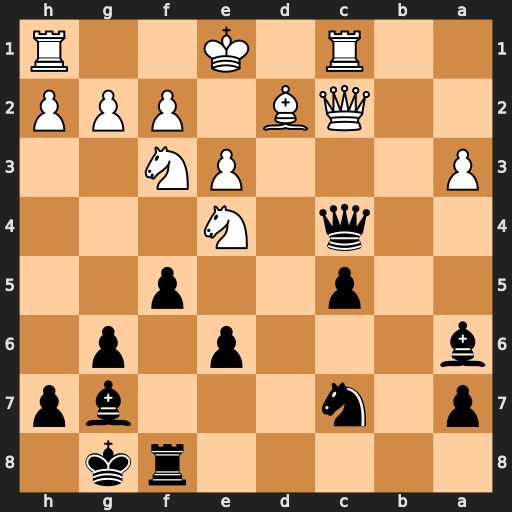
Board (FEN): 5rk1/p1n3bp/b3p1p1/2p2p2/2q1N3/P3PN2/2QB1PPP/2R1K2R
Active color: b
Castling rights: K
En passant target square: -
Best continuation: Qe2#